Question: I have a class I use to encapsulate data handling - similar to NSFetchedResultsController, but custom to the needs of the app. I'm converting this class to Swift (dual attempts are for illustration, not actual implementation).
'''
@objc class DataHandler: NSObject {
final func deleteEntryAt(indexPath: NSIndexPath) {
let entry = entries[indexPath.row]
let iRow = indexPath.row
if let row = indexPath.row {
}
}
}
'''

And the Objective-C version, which functions as expected:
'''
- (void)deleteEntryAtIndexPath:(NSIndexPath*)indexPath {
Entry *entry = self.entries[indexPath.row];
}
'''
Looking at the NSIndexPath header and documentation, for both Swift and Objective-C reveals no property or function named 'row'; so, I'm at a loss.
Note: I have tried both optional and non-optional variations.
The passed NSIndexPath in the sample code is non-optional, which is why I believe this issue is different than the following:
- <URL>
Nor does the method have any outside knowledge at this point for the issue to be similar to this:
- <URL>
At least I don't think so. If this is a duplicate of those, such is life and I do apologize.
Clean & build - no change.
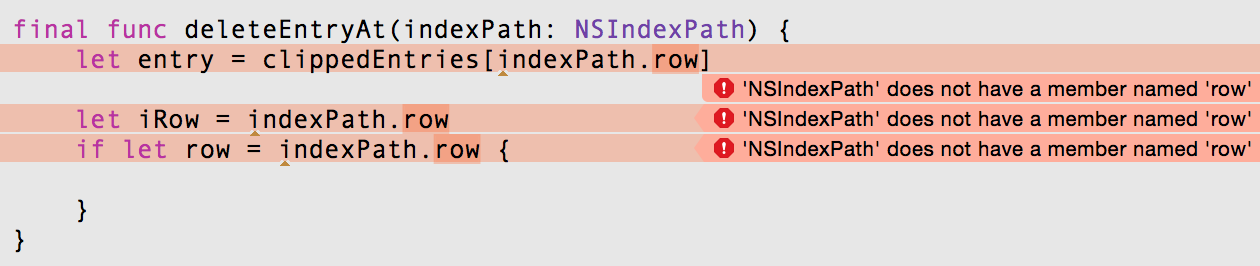
Answer: You need to import 'UIKit'.
'section', 'row' and 'item' are properties of 'NSIndexPath' added by UIKit.
<URL>